Question: I have a check box inside a jQuery Mobile table with an id of 'DeleteTable' and it has the following class added to it:

I simply want to remove the class 'ui-checkbox' I have the following code:
'''
$("TableDelete input[type='checkbox'] div").removeClass("ui-checkbox");
'''
But this somehow doesn't seem to work and I'm sure why.
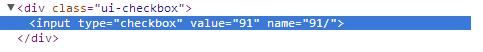
Answer: You could try :
'''
$("TableDelete .ui-checkbox").removeClass("ui-checkbox");
'''
On the other hand, you mustn't be doing this. If you dont want styling to be applied to an element, for example, your checkbox, must have a 'data-role=none' in it.